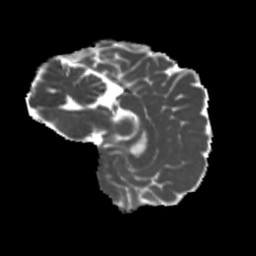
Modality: MD
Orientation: sagittal
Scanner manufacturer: siemens
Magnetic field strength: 3 T
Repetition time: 4 s
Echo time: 0.0594 s